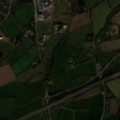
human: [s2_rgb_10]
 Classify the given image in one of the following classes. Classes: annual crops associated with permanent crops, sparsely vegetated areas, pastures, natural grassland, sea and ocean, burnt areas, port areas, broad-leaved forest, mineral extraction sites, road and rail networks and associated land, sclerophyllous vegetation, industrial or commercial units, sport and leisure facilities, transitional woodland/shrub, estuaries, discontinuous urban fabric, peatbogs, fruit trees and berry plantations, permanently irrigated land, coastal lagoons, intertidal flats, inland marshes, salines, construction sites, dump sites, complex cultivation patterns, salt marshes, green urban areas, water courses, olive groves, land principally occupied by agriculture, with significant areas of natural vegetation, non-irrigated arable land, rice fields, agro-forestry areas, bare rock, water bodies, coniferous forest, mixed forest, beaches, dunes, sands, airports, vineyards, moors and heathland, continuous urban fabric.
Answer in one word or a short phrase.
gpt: discontinuous urban fabric, road and rail networks and associated land, pastures